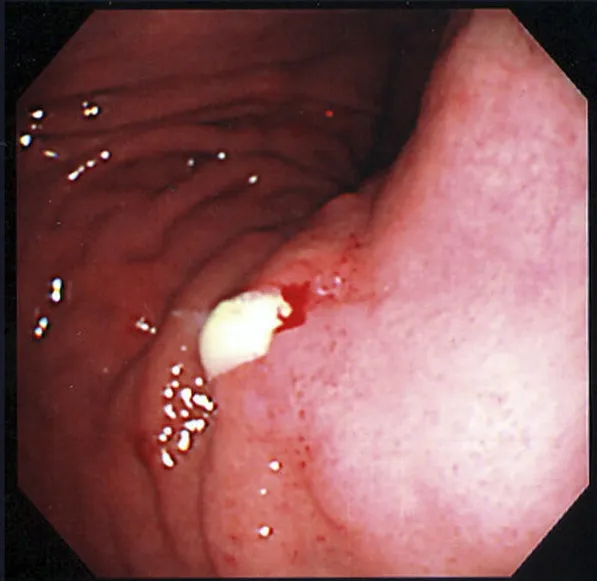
Gastroscopy just prior to surgery showing a small ulcer producing a mucinous discharge into the body of the stomach.
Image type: endoscopy (gi_endoscopy)